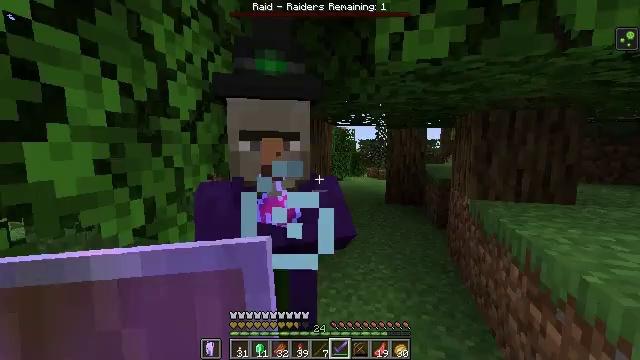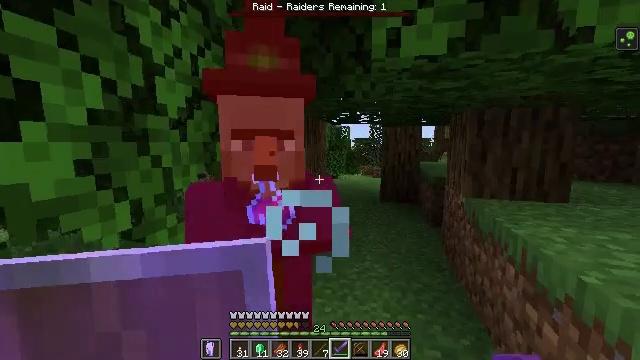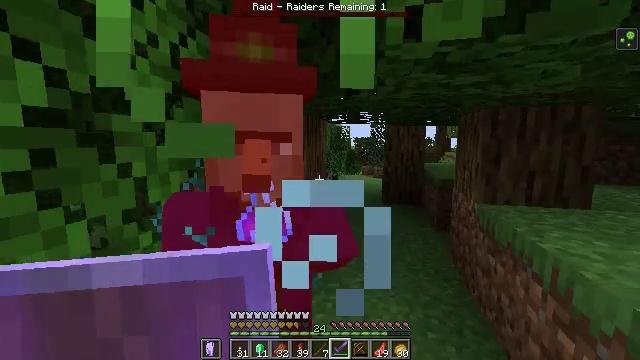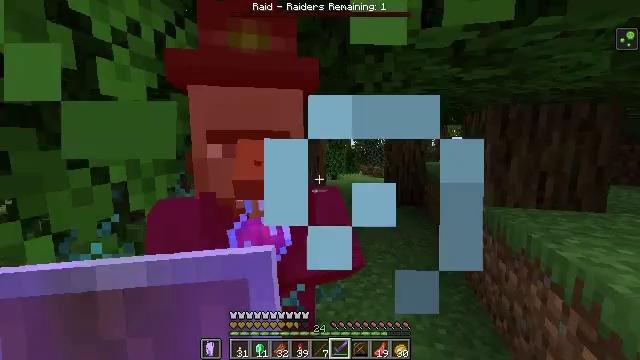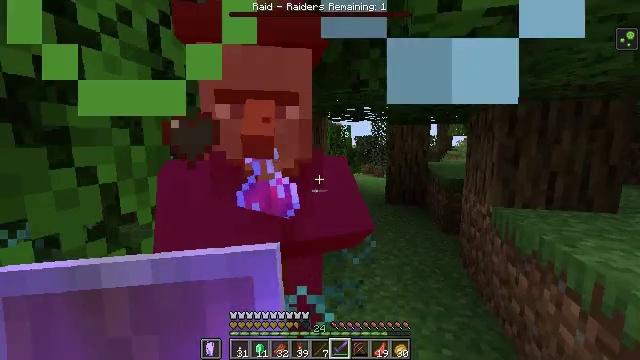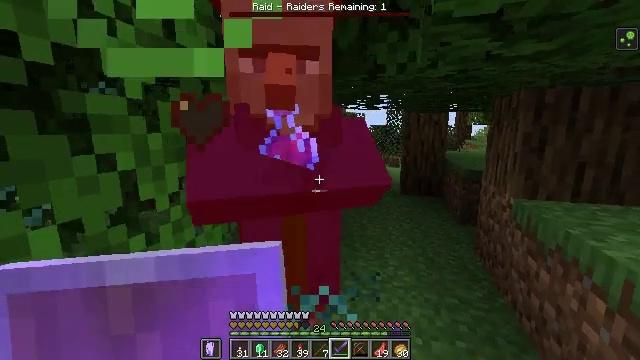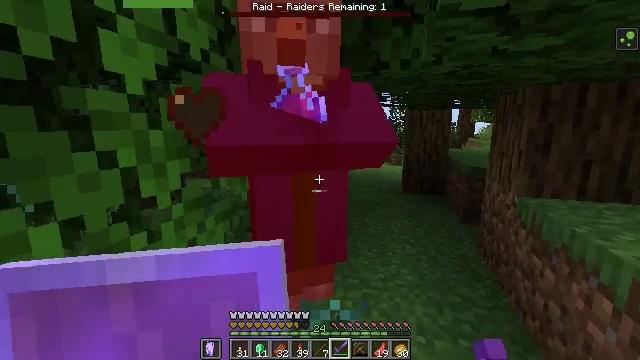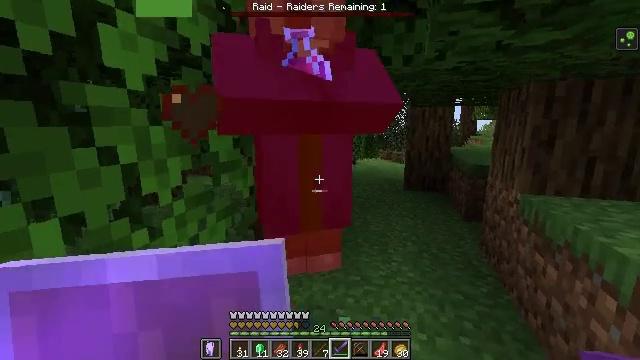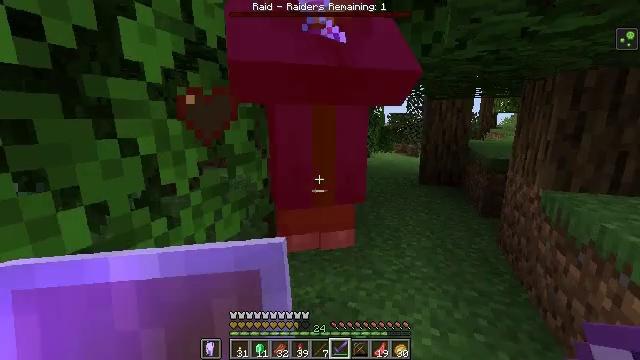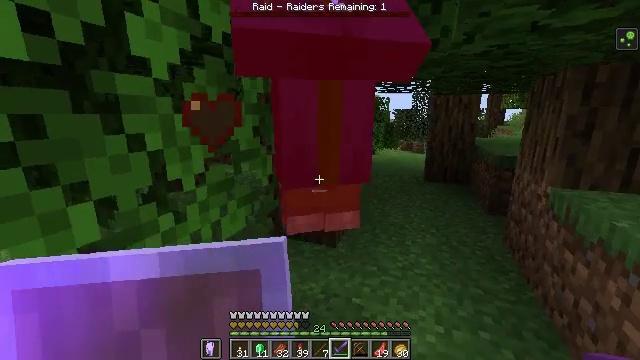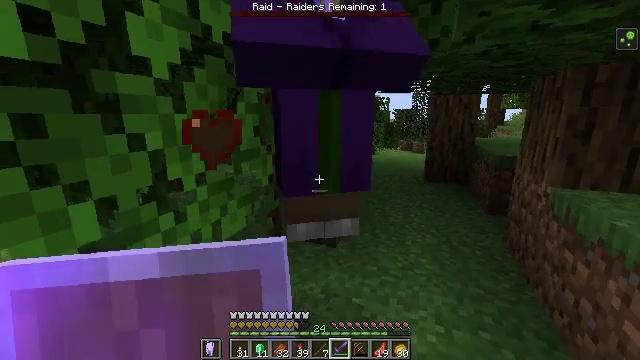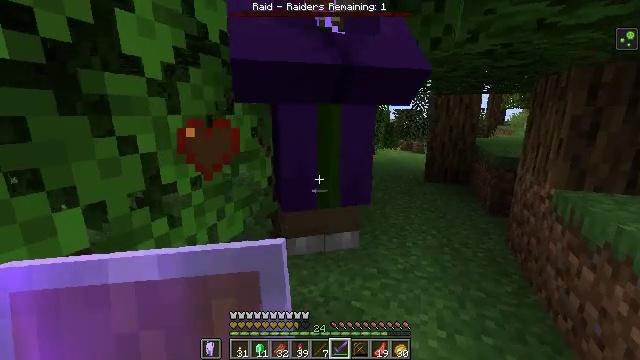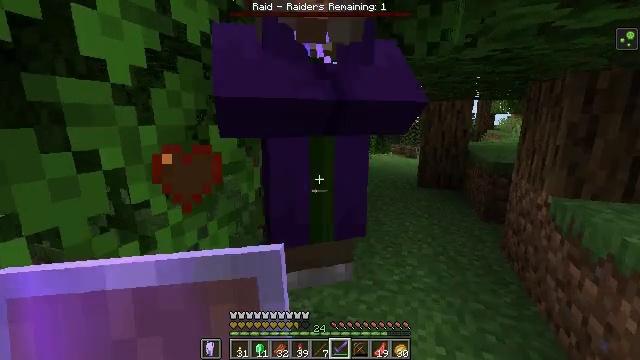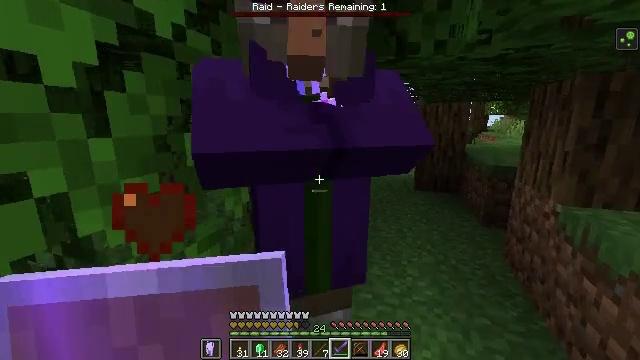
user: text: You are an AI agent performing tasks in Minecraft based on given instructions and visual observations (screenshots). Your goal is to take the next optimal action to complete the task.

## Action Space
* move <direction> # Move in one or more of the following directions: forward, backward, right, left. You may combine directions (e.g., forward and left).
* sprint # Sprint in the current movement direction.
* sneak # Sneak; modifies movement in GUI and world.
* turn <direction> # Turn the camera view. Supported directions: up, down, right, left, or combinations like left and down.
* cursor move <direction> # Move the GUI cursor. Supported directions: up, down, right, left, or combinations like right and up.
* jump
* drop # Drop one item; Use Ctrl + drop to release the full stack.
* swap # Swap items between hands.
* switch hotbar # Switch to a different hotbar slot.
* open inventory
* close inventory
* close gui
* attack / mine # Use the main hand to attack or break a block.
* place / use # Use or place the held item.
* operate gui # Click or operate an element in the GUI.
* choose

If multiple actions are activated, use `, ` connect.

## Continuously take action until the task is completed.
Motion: motion action
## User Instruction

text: Hunt the witch.
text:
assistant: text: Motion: move forward, turn right, attack / mine
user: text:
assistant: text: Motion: attack / mine
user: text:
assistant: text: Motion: attack / mine
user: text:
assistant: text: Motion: attack / mine
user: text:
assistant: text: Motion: turn left and down, attack / mine
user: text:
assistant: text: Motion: attack / mine
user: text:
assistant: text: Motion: attack / mine
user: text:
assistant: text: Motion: turn left and down
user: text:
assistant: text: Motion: turn left, attack / mine
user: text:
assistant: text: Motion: attack / mine
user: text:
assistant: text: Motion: move forward
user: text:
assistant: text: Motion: move forward, turn right and up
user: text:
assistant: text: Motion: move forward, turn right, attack / mine
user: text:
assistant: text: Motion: attack / mine